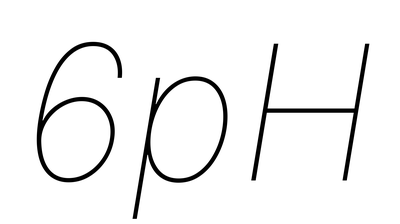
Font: Inter-Italic_Thin_Italic